Question: I'm currently trying to enable <URL> in my Android app.
To do so, I followed the tutorial and implemented the necessary code into my activity:
## SettingsActivity.java
'''
package de.ntraum.arcon;
import android.content.Intent;
import android.os.Bundle;
import android.preference.PreferenceActivity;
import android.view.MenuItem;
public class SettingsActivity extends PreferenceActivity {
@Override
protected void onCreate(Bundle savedInstanceState) {
super.onCreate(savedInstanceState);
getActionBar().setHomeButtonEnabled(true);
addPreferencesFromResource(R.xml.settings);
}
@Override
public boolean onOptionsItemSelected(MenuItem item) {
switch (item.getItemId()) {
case android.R.id.home:
startActivity(new Intent(SettingsActivity.this, MainActivity.class)
.addFlags(Intent.FLAG_ACTIVITY_CLEAR_TOP));
return true;
default:
return super.onOptionsItemSelected(item);
}
}
}
'''
If relevant, here's the 'AndroidManifest.xml' and 'styles.xml':
## AndroidManifest.xml
'''
<manifest xmlns:android="http://schemas.android.com/apk/res/android"
package="de.ntraum.arcon"
android:versionCode="1"
android:versionName="1.0" >
<uses-sdk
android:minSdkVersion="14"
android:targetSdkVersion="15" />
<application
android:icon="@drawable/ic_launcher"
android:label="@string/app_name"
android:theme="@style/Light" >
<activity
android:name=".MainActivity"
android:label="@string/title_activity_main" >
<intent-filter>
<action android:name="android.intent.action.MAIN" />
<category android:name="android.intent.category.LAUNCHER" />
</intent-filter>
</activity>
<activity
android:name=".SettingsActivity"
android:exported="false"
android:label="@string/title_activity_settings" >
<intent-filter>
<category android:name="android.intent.category.PREFERENCE" />
</intent-filter>
</activity>
</application>
</manifest>
'''
## styles.xml
'''
<resources>
<style name="Light" parent="android:Theme.Holo.Light.DarkActionBar" />
<style name="Dark" parent="android:Theme.Holo" />
</resources>
'''
## Issue
The thing is, when accessing the activity, the up indicator in the action bar is missing. Nevertheless, the navigation is actually working (it takes me back to the 'MainActivity.class'), it's just the small indicator that does not show up correctly.

I've tested it on my own device and in the emulator so far.
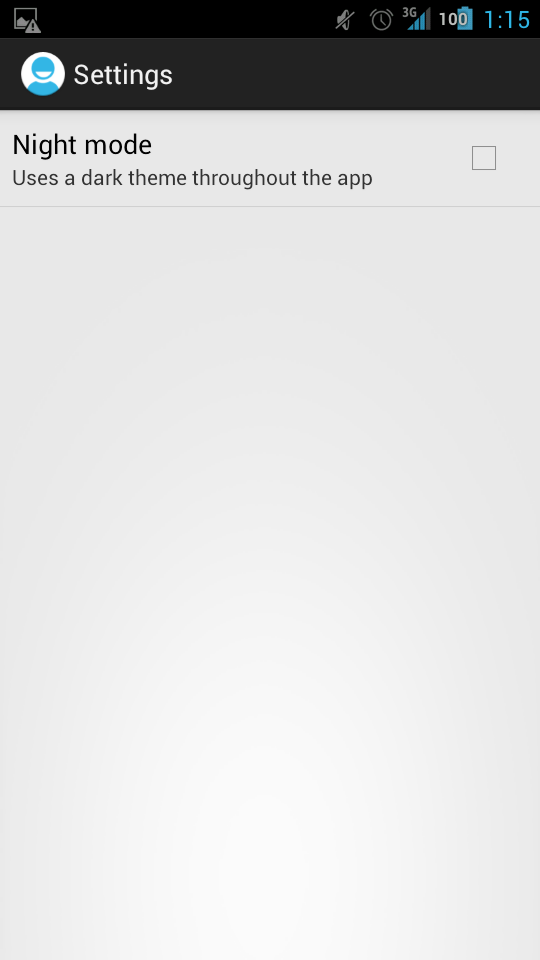
Answer: The docs say to call <URL> on your action bar. You're actually calling a different method, 'setHomeButtonEnabled', so try adding the call from the docs.